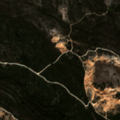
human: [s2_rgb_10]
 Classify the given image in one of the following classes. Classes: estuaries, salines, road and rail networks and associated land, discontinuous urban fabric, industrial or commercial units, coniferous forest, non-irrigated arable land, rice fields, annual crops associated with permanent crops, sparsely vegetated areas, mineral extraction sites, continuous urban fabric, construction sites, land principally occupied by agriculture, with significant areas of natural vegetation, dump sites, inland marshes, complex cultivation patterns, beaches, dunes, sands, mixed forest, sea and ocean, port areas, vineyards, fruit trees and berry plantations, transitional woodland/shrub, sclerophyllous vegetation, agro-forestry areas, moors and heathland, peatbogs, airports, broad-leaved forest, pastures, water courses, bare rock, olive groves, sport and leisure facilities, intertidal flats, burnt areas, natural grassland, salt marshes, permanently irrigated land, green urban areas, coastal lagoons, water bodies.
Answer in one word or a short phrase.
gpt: mineral extraction sites, sclerophyllous vegetation